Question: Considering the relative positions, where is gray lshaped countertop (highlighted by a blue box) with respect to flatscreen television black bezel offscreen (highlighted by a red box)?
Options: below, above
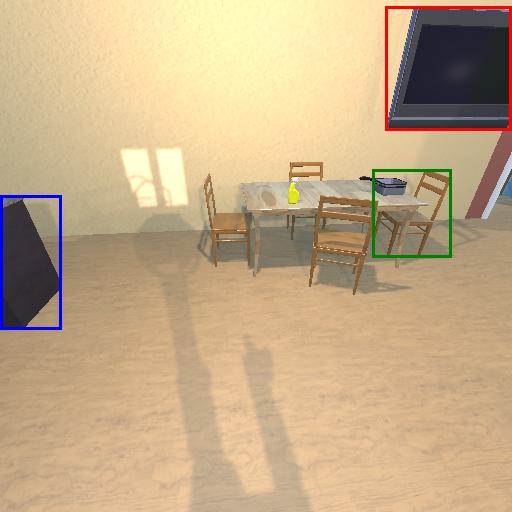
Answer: below